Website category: auto
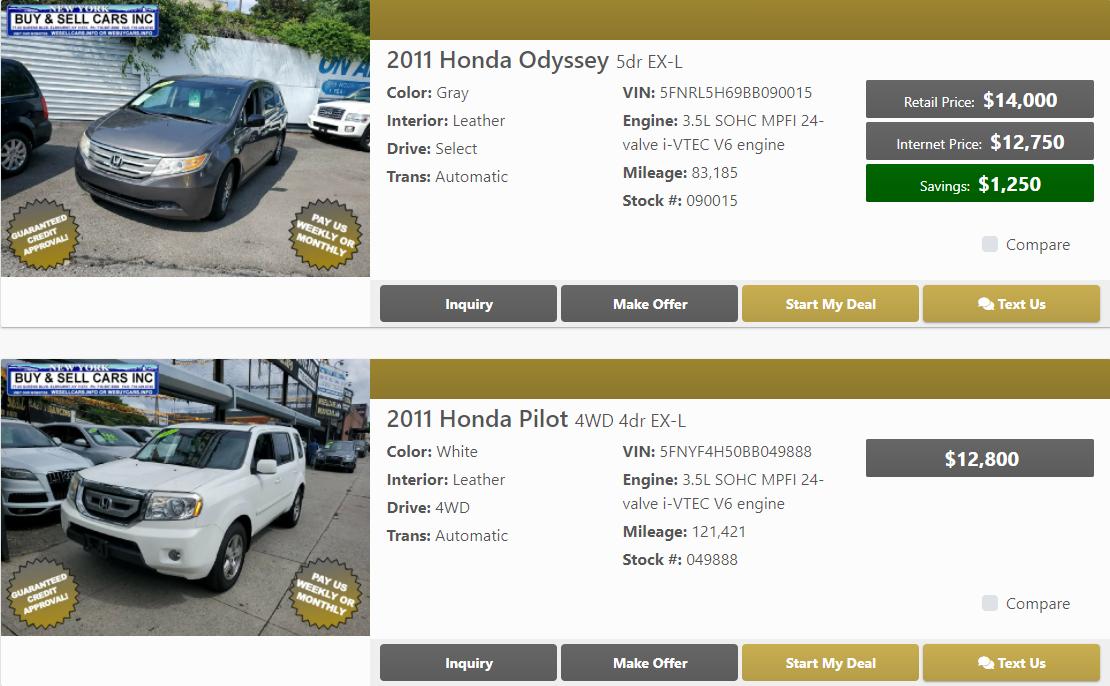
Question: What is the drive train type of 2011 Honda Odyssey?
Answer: Select

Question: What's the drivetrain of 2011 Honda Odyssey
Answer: Select

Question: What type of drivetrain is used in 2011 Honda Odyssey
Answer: Select

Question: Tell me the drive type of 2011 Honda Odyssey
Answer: Select

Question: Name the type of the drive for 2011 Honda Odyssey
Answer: Select

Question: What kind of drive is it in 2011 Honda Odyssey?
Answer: Select

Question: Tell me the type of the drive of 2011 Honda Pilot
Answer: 4WD

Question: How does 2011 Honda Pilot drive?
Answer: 4WD

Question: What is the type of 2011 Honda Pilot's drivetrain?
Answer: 4WD

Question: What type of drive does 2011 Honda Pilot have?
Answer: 4WD

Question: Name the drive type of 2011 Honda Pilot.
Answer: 4WD

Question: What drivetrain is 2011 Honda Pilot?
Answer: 4WD

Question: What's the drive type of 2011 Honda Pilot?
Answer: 4WD

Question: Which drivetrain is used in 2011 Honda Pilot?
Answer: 4WD

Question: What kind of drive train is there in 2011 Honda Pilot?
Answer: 4WD

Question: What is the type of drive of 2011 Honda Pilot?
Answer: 4WD

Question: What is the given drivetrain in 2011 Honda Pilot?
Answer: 4WD

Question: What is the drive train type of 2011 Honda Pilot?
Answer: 4WD

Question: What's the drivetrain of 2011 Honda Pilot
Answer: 4WD

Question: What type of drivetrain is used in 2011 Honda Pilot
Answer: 4WD

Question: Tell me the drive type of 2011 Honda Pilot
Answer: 4WD

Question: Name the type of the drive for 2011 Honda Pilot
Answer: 4WD

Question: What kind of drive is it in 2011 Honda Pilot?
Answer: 4WD

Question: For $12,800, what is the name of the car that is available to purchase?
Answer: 2011 Honda Pilot

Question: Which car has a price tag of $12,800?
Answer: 2011 Honda Pilot

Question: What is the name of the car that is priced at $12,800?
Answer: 2011 Honda Pilot

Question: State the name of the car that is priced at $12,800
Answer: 2011 Honda Pilot

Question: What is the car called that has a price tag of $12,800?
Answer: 2011 Honda Pilot

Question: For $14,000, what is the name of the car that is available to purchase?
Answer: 2011 Honda Odyssey

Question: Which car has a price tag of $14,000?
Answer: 2011 Honda Odyssey

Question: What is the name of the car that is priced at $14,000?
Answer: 2011 Honda Odyssey

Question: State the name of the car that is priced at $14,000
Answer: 2011 Honda Odyssey

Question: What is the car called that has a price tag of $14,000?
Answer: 2011 Honda Odyssey

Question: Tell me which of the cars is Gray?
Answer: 2011 Honda Odyssey

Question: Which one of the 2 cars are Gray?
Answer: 2011 Honda Odyssey

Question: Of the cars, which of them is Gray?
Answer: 2011 Honda Odyssey

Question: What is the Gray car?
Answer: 2011 Honda Odyssey

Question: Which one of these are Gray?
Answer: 2011 Honda Odyssey

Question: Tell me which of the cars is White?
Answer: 2011 Honda Pilot

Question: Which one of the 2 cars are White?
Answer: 2011 Honda Pilot

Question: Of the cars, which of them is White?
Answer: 2011 Honda Pilot

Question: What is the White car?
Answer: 2011 Honda Pilot

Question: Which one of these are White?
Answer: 2011 Honda Pilot

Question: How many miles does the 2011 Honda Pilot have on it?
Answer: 121,421

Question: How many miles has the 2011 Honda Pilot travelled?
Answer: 121,421

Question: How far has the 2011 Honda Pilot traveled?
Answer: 121,421

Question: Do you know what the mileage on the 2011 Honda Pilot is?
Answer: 121,421

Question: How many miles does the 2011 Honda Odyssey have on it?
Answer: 83,185

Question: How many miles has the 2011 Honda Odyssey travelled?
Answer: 83,185

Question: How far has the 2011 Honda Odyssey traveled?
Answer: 83,185

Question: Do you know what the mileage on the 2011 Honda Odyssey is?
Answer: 83,185